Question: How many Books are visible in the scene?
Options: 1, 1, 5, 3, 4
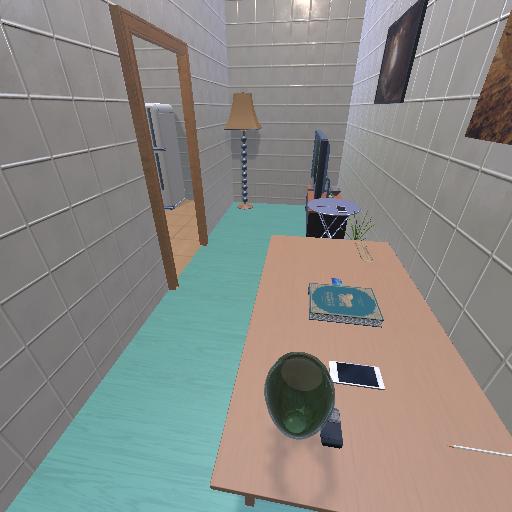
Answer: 1